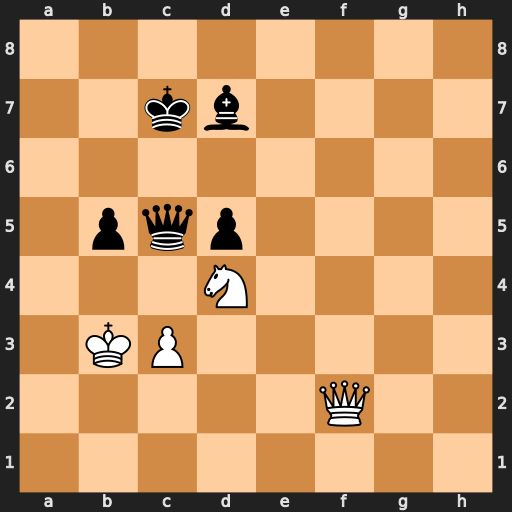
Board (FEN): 8/2kb4/8/1pqp4/3N4/1KP5/5Q2/8
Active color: w
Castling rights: -
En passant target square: -
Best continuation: Ne6+ Bxe6 Qxc5+